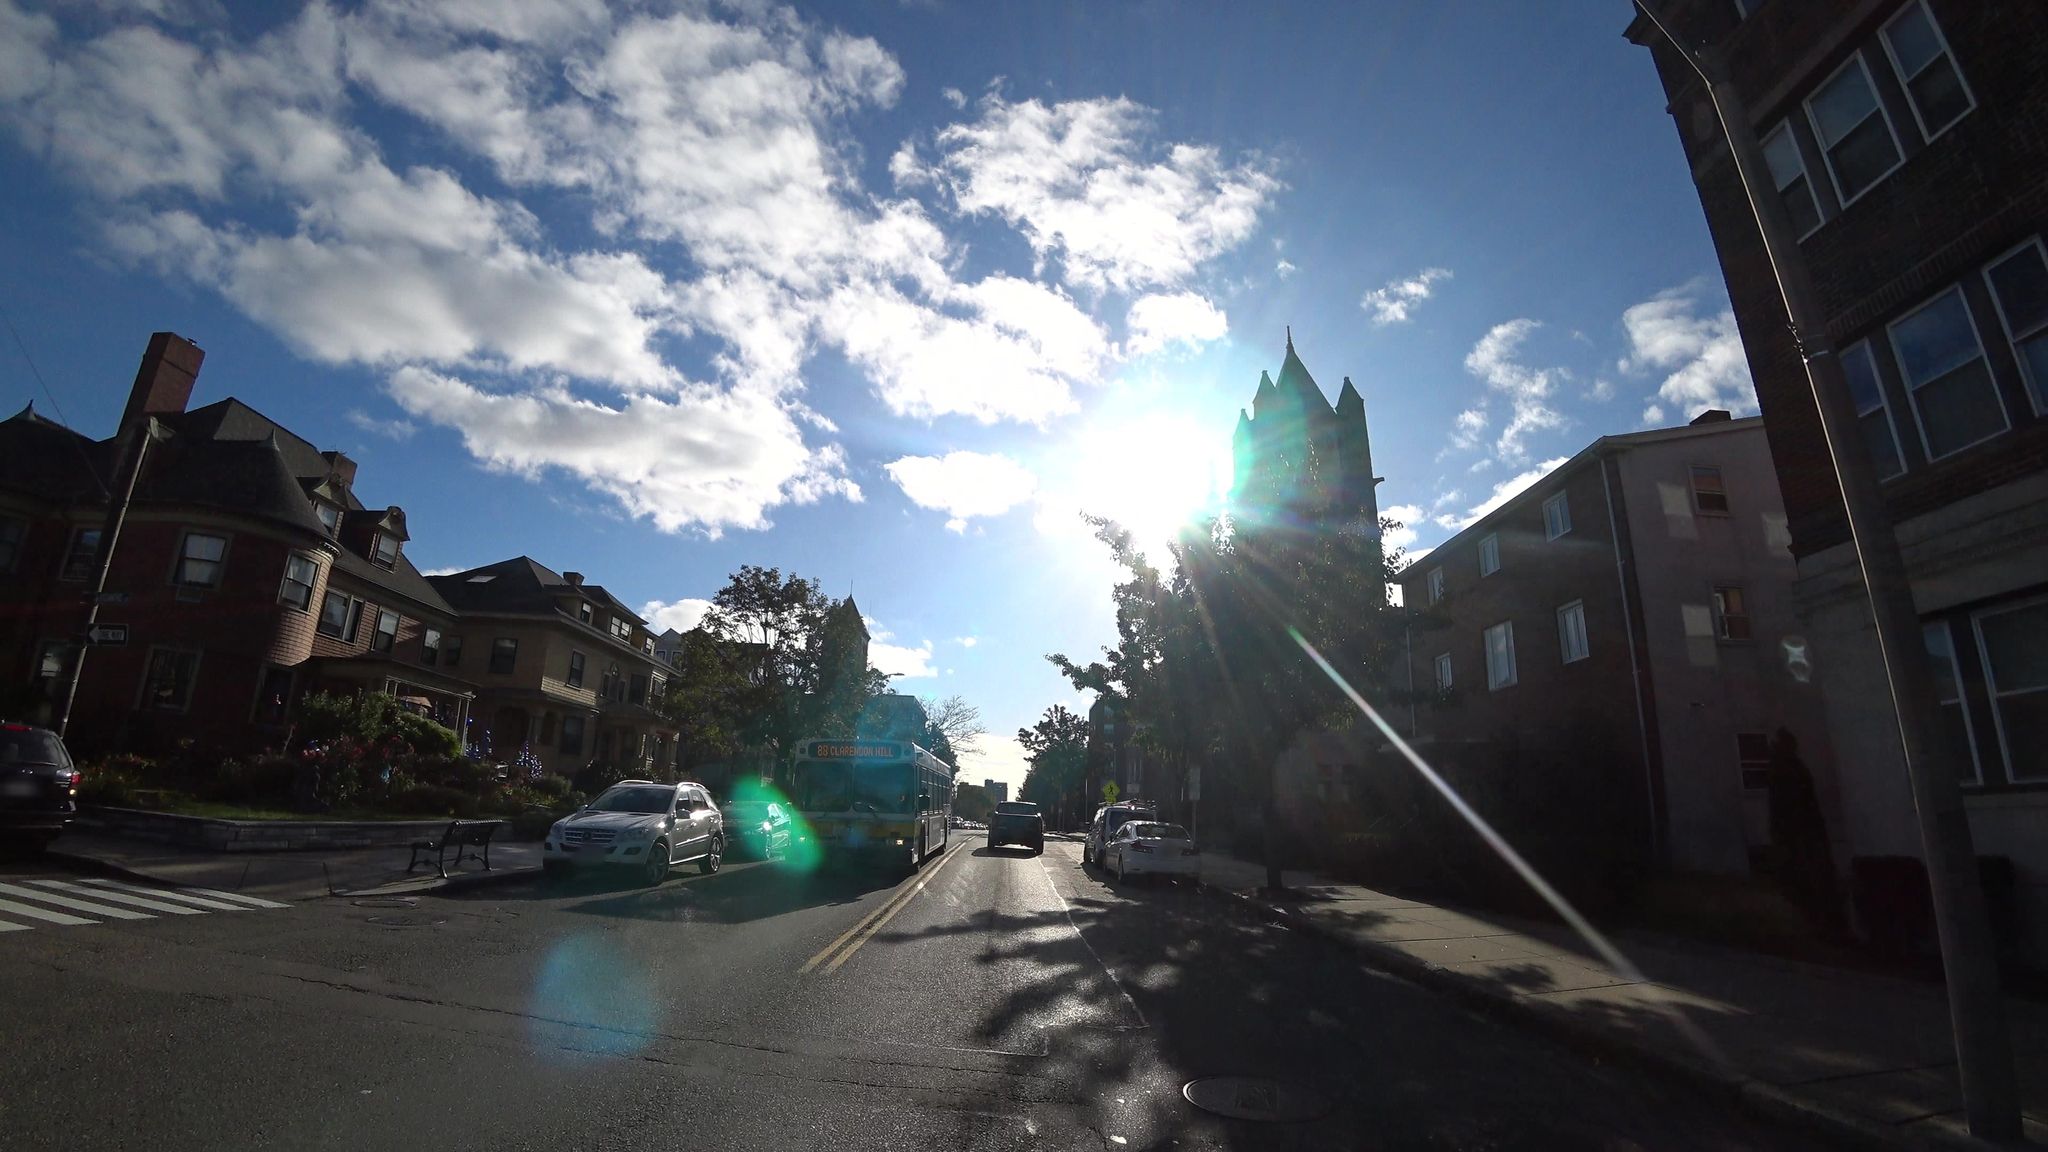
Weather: clear
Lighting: day
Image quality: good
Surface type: driving surface
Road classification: secondary
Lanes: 2
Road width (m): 18.3
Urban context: urban centre
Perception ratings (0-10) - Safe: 2.58, Lively: 8.92, Beautiful: 6.51, Boring: 1.81, Depressing: 1.26, Wealthy: 5.61